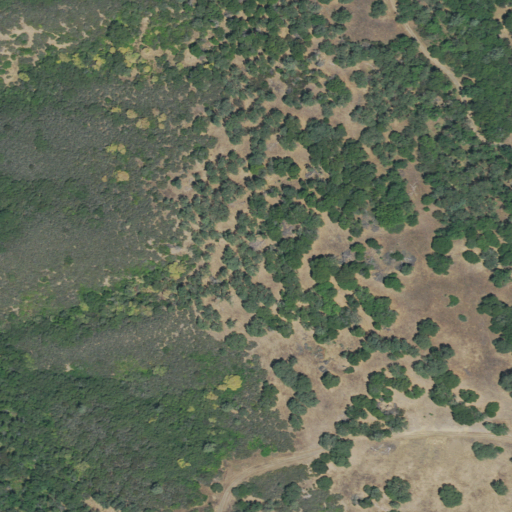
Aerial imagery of ridge(s) in California named Wragg Ridge containing grassland, shrub, and mixed forest